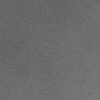
Atmospheric dust classification: dusty